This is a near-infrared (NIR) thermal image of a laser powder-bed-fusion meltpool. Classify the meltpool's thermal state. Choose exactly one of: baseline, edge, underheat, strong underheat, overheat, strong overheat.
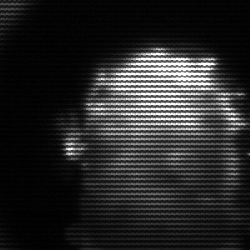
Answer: baseline